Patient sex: M
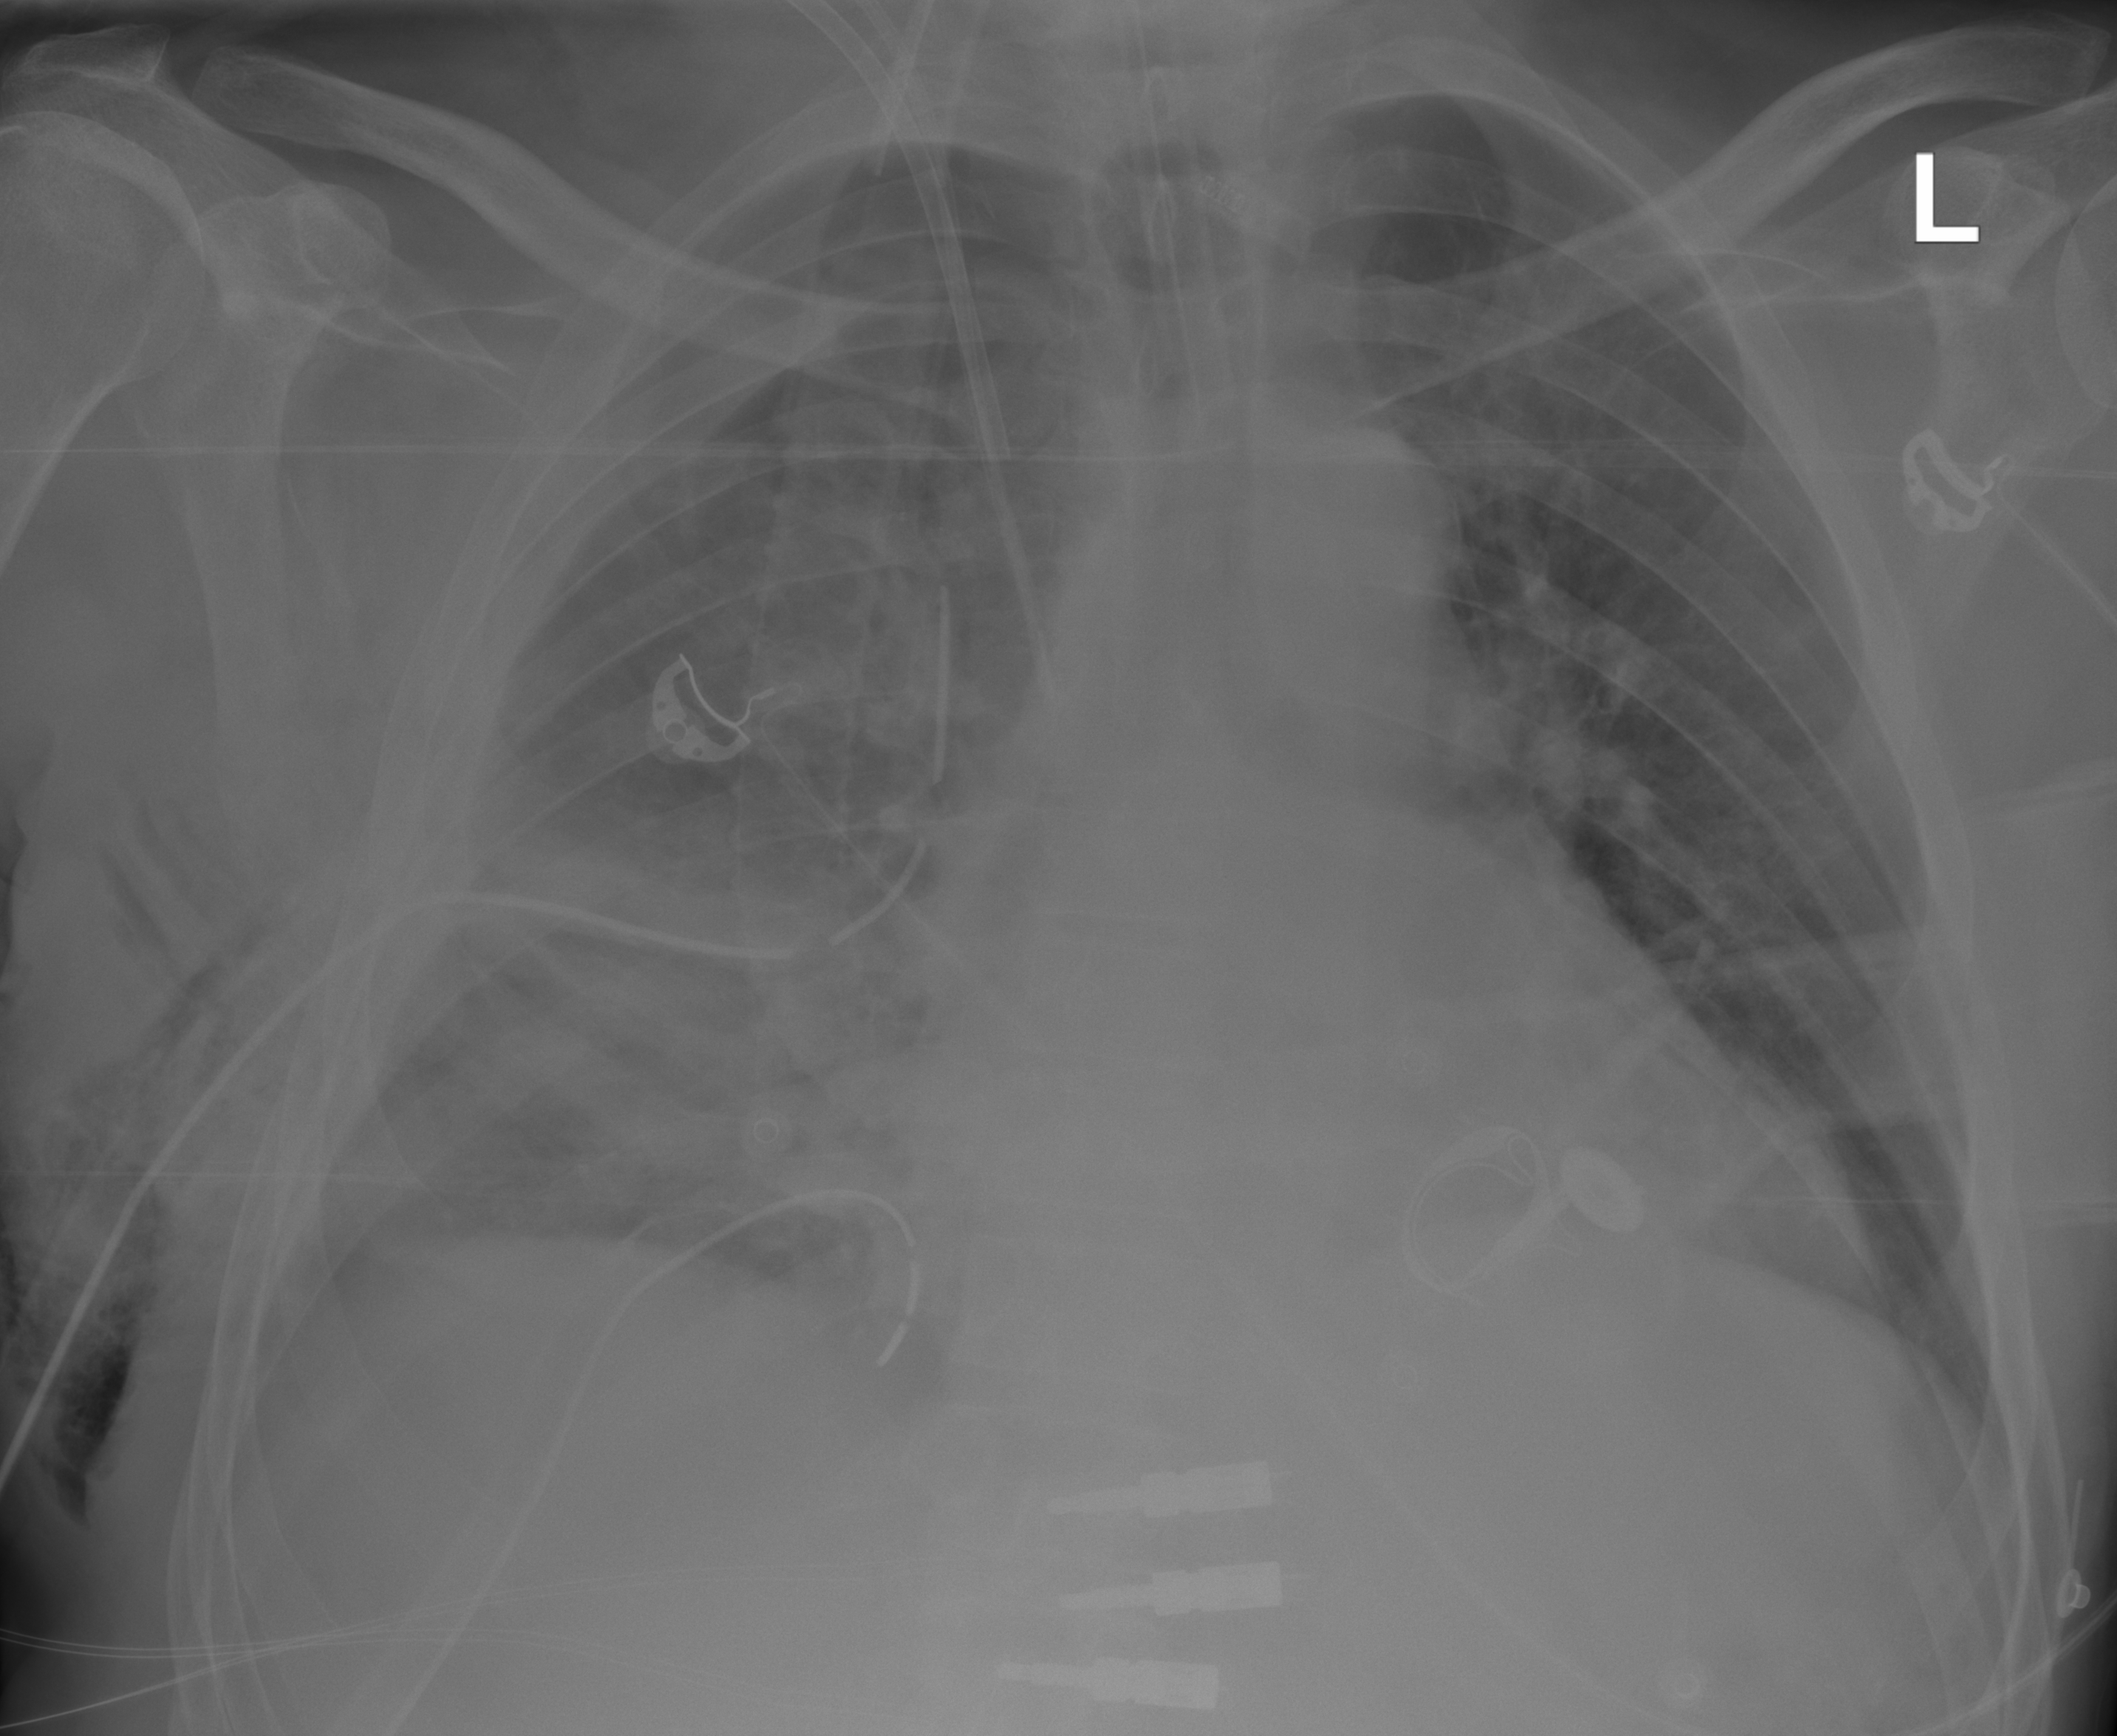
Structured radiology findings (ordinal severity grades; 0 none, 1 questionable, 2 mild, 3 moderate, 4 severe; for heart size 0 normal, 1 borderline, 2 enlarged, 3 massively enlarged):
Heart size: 2
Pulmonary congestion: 2
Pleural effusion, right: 2
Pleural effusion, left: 0
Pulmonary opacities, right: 2
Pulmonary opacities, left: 0
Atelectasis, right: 3
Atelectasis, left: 2